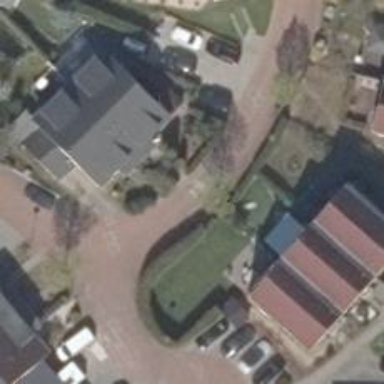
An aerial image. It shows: Traffic calming feature called choker.